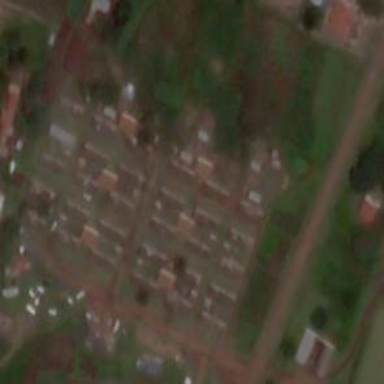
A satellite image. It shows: Military barracks.